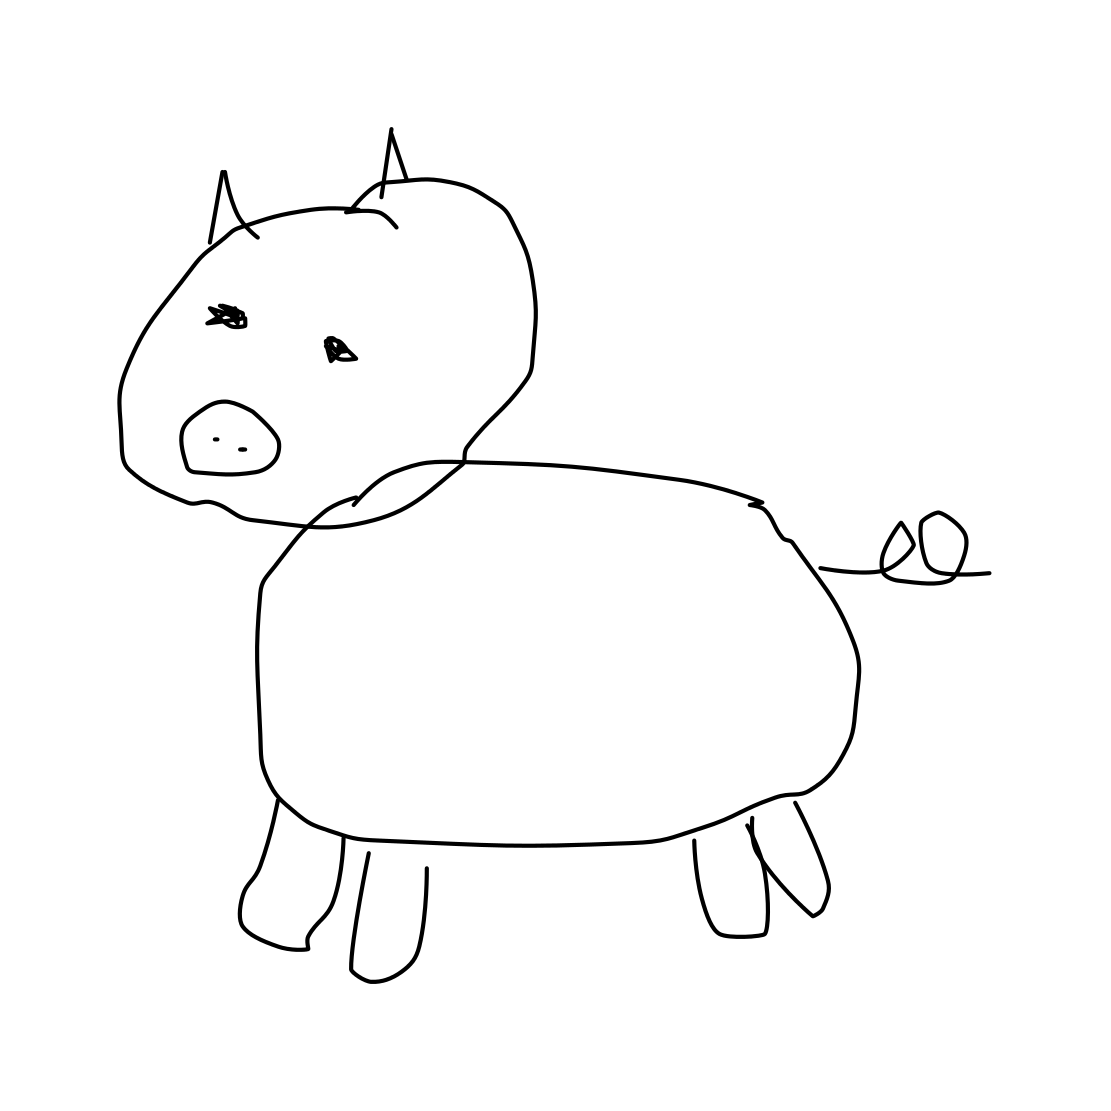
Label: pig